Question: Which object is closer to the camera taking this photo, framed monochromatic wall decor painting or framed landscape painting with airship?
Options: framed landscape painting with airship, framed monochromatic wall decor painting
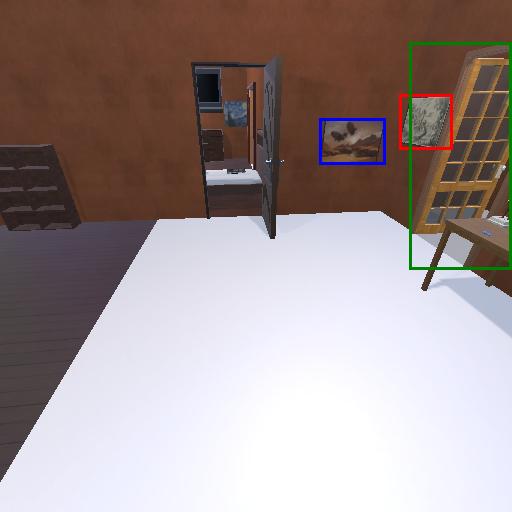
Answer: framed landscape painting with airship